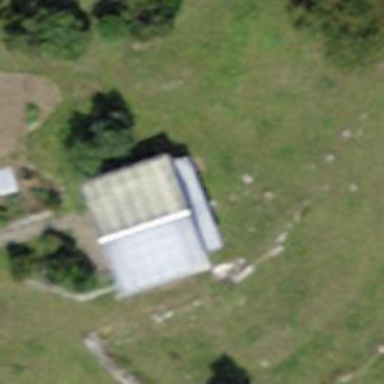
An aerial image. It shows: Rural barn.